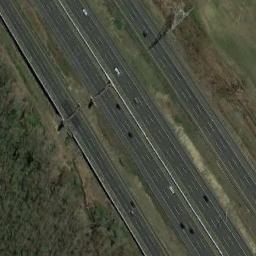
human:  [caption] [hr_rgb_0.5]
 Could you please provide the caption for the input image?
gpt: Some straight freeways go through the lawn and some cars are driving on freeways .

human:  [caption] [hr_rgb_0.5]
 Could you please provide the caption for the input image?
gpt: The telegraph pole cast a shadow on the highway .

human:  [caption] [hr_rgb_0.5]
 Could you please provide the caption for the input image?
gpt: The freeway is between the grass and some trees .

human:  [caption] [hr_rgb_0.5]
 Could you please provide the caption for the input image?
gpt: There are large green lawns around the freeway and there are many cars on the freeway .

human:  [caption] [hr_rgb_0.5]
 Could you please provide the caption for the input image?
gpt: There are green lawns and bare lawns beside the freeway .